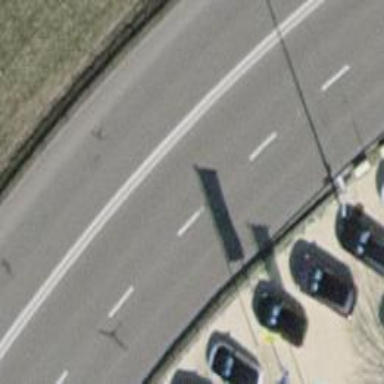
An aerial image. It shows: Asphalt road classified as primary highway.